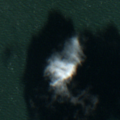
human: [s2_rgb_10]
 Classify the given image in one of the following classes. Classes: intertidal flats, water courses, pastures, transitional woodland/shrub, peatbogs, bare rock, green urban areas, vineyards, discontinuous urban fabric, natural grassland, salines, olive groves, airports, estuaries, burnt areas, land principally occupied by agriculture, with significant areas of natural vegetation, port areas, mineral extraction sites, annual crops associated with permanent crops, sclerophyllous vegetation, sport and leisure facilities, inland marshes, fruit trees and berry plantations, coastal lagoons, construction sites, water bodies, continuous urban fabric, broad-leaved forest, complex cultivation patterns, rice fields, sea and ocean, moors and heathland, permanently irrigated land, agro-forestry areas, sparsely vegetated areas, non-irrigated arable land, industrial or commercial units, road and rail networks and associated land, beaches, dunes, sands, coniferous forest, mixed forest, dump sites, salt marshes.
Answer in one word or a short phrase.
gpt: sea and ocean